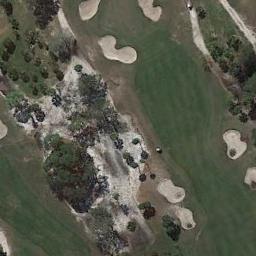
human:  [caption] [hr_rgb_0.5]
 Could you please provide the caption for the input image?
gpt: There are lots of trees near the golf course .

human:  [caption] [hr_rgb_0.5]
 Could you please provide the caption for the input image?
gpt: There are a few bunkers and a few paths on the large green lawn on the golf course and many trees .

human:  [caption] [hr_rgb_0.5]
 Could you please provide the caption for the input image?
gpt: The golf course has two fairways, Some barrier trees and three sandpits .

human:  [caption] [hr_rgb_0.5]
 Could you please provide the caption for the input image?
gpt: There are several rows of trees on this lawn .

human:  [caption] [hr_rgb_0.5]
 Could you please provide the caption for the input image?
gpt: There are some bunkers on the golf course .